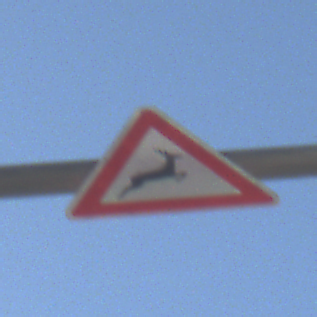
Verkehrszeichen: WildwechselLinks
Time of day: MorningAfternoon
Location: Outdoor (Urban)
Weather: Clear
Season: NotSpecified
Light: Natural